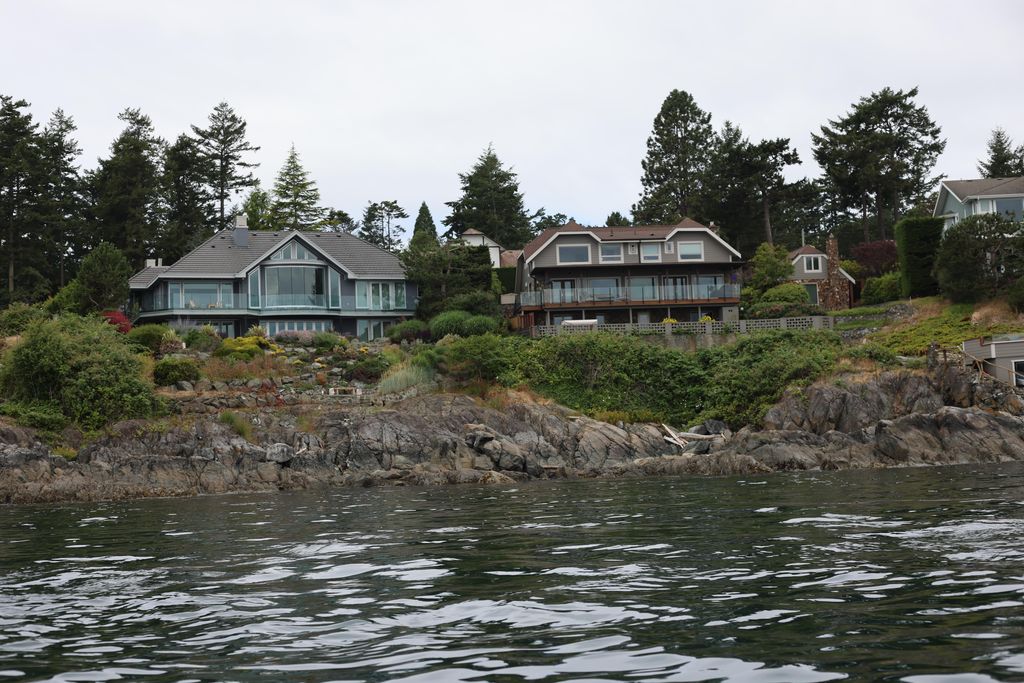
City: victoria